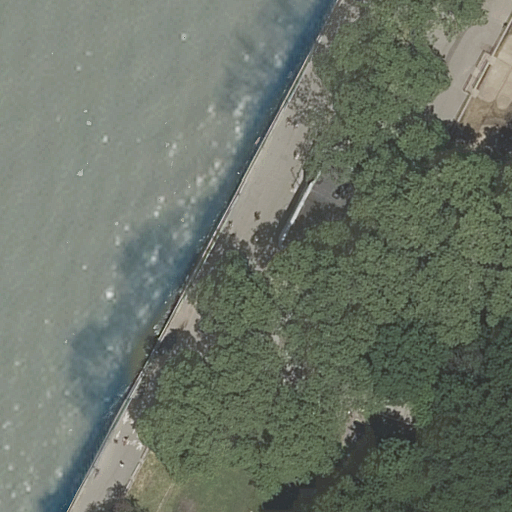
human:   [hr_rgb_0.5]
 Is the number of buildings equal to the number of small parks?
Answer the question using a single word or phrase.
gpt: no

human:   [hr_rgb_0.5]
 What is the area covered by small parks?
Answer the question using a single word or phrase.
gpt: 0m2

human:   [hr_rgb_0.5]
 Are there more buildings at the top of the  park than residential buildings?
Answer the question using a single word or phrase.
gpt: no

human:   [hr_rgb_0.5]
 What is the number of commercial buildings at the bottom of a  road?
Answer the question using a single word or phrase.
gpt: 0

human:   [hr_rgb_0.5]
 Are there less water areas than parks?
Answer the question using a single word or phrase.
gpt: no

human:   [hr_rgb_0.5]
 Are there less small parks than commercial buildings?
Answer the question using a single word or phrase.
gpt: no

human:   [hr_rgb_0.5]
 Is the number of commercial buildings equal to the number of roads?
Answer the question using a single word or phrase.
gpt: no

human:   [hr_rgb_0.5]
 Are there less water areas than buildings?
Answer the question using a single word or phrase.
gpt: no

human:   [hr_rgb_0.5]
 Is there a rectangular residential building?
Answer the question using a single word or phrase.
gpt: yes

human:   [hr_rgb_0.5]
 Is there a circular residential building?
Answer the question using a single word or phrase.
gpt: no

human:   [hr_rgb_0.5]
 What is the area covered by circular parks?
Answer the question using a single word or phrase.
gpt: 0m2

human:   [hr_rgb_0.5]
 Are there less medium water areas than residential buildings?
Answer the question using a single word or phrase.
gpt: yes

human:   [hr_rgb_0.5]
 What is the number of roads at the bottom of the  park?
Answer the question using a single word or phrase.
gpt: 2

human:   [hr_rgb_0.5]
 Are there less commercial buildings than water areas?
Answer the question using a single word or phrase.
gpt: yes

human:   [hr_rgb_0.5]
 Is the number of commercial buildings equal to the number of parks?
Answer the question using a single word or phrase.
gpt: no

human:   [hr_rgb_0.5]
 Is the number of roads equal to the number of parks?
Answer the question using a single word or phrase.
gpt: no

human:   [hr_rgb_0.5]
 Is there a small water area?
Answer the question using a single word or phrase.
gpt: no

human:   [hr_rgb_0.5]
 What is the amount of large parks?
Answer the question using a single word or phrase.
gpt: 1

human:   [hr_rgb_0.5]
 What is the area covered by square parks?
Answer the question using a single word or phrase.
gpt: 0m2

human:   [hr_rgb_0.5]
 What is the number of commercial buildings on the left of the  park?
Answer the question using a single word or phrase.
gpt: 0

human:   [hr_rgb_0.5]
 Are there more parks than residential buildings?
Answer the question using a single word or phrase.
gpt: no

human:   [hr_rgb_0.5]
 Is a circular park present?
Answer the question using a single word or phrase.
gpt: no

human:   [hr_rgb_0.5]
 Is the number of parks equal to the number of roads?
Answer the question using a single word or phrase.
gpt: no

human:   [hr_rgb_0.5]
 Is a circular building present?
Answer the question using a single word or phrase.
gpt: no

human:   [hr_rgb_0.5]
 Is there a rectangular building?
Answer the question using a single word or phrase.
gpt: yes

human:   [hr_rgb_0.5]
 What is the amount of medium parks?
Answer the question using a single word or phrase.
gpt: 0

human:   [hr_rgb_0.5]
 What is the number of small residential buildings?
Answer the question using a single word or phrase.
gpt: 0

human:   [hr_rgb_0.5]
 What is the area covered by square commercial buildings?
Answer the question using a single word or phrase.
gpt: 0m2

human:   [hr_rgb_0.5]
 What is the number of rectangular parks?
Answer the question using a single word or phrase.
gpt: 1

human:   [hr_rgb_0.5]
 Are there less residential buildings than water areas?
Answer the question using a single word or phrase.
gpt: no

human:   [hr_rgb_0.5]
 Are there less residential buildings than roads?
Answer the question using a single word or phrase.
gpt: yes

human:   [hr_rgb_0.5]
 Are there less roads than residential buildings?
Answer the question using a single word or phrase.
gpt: no

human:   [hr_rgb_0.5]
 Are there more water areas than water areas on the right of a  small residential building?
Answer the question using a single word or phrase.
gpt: yes

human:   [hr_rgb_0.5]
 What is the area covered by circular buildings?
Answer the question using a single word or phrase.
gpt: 0m2

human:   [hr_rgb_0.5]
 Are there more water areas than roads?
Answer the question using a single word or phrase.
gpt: no

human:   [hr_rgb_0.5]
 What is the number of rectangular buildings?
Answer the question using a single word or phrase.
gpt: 1